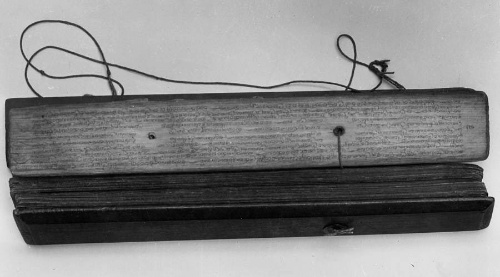
Date: 18th century
Object type: Manuscript
Classification: Paintings
Medium: Palm leaves
Culture: South India
Dimensions: Overall: 15 3/4 x 2 1/4in. (40 x 5.7cm)
Department: Asian Art
Credit line: Gift of Mrs. Charles M. Schott Jr., 1919
Accession year: 1919
Repository: Metropolitan Museum of Art, New York, NY